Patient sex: F
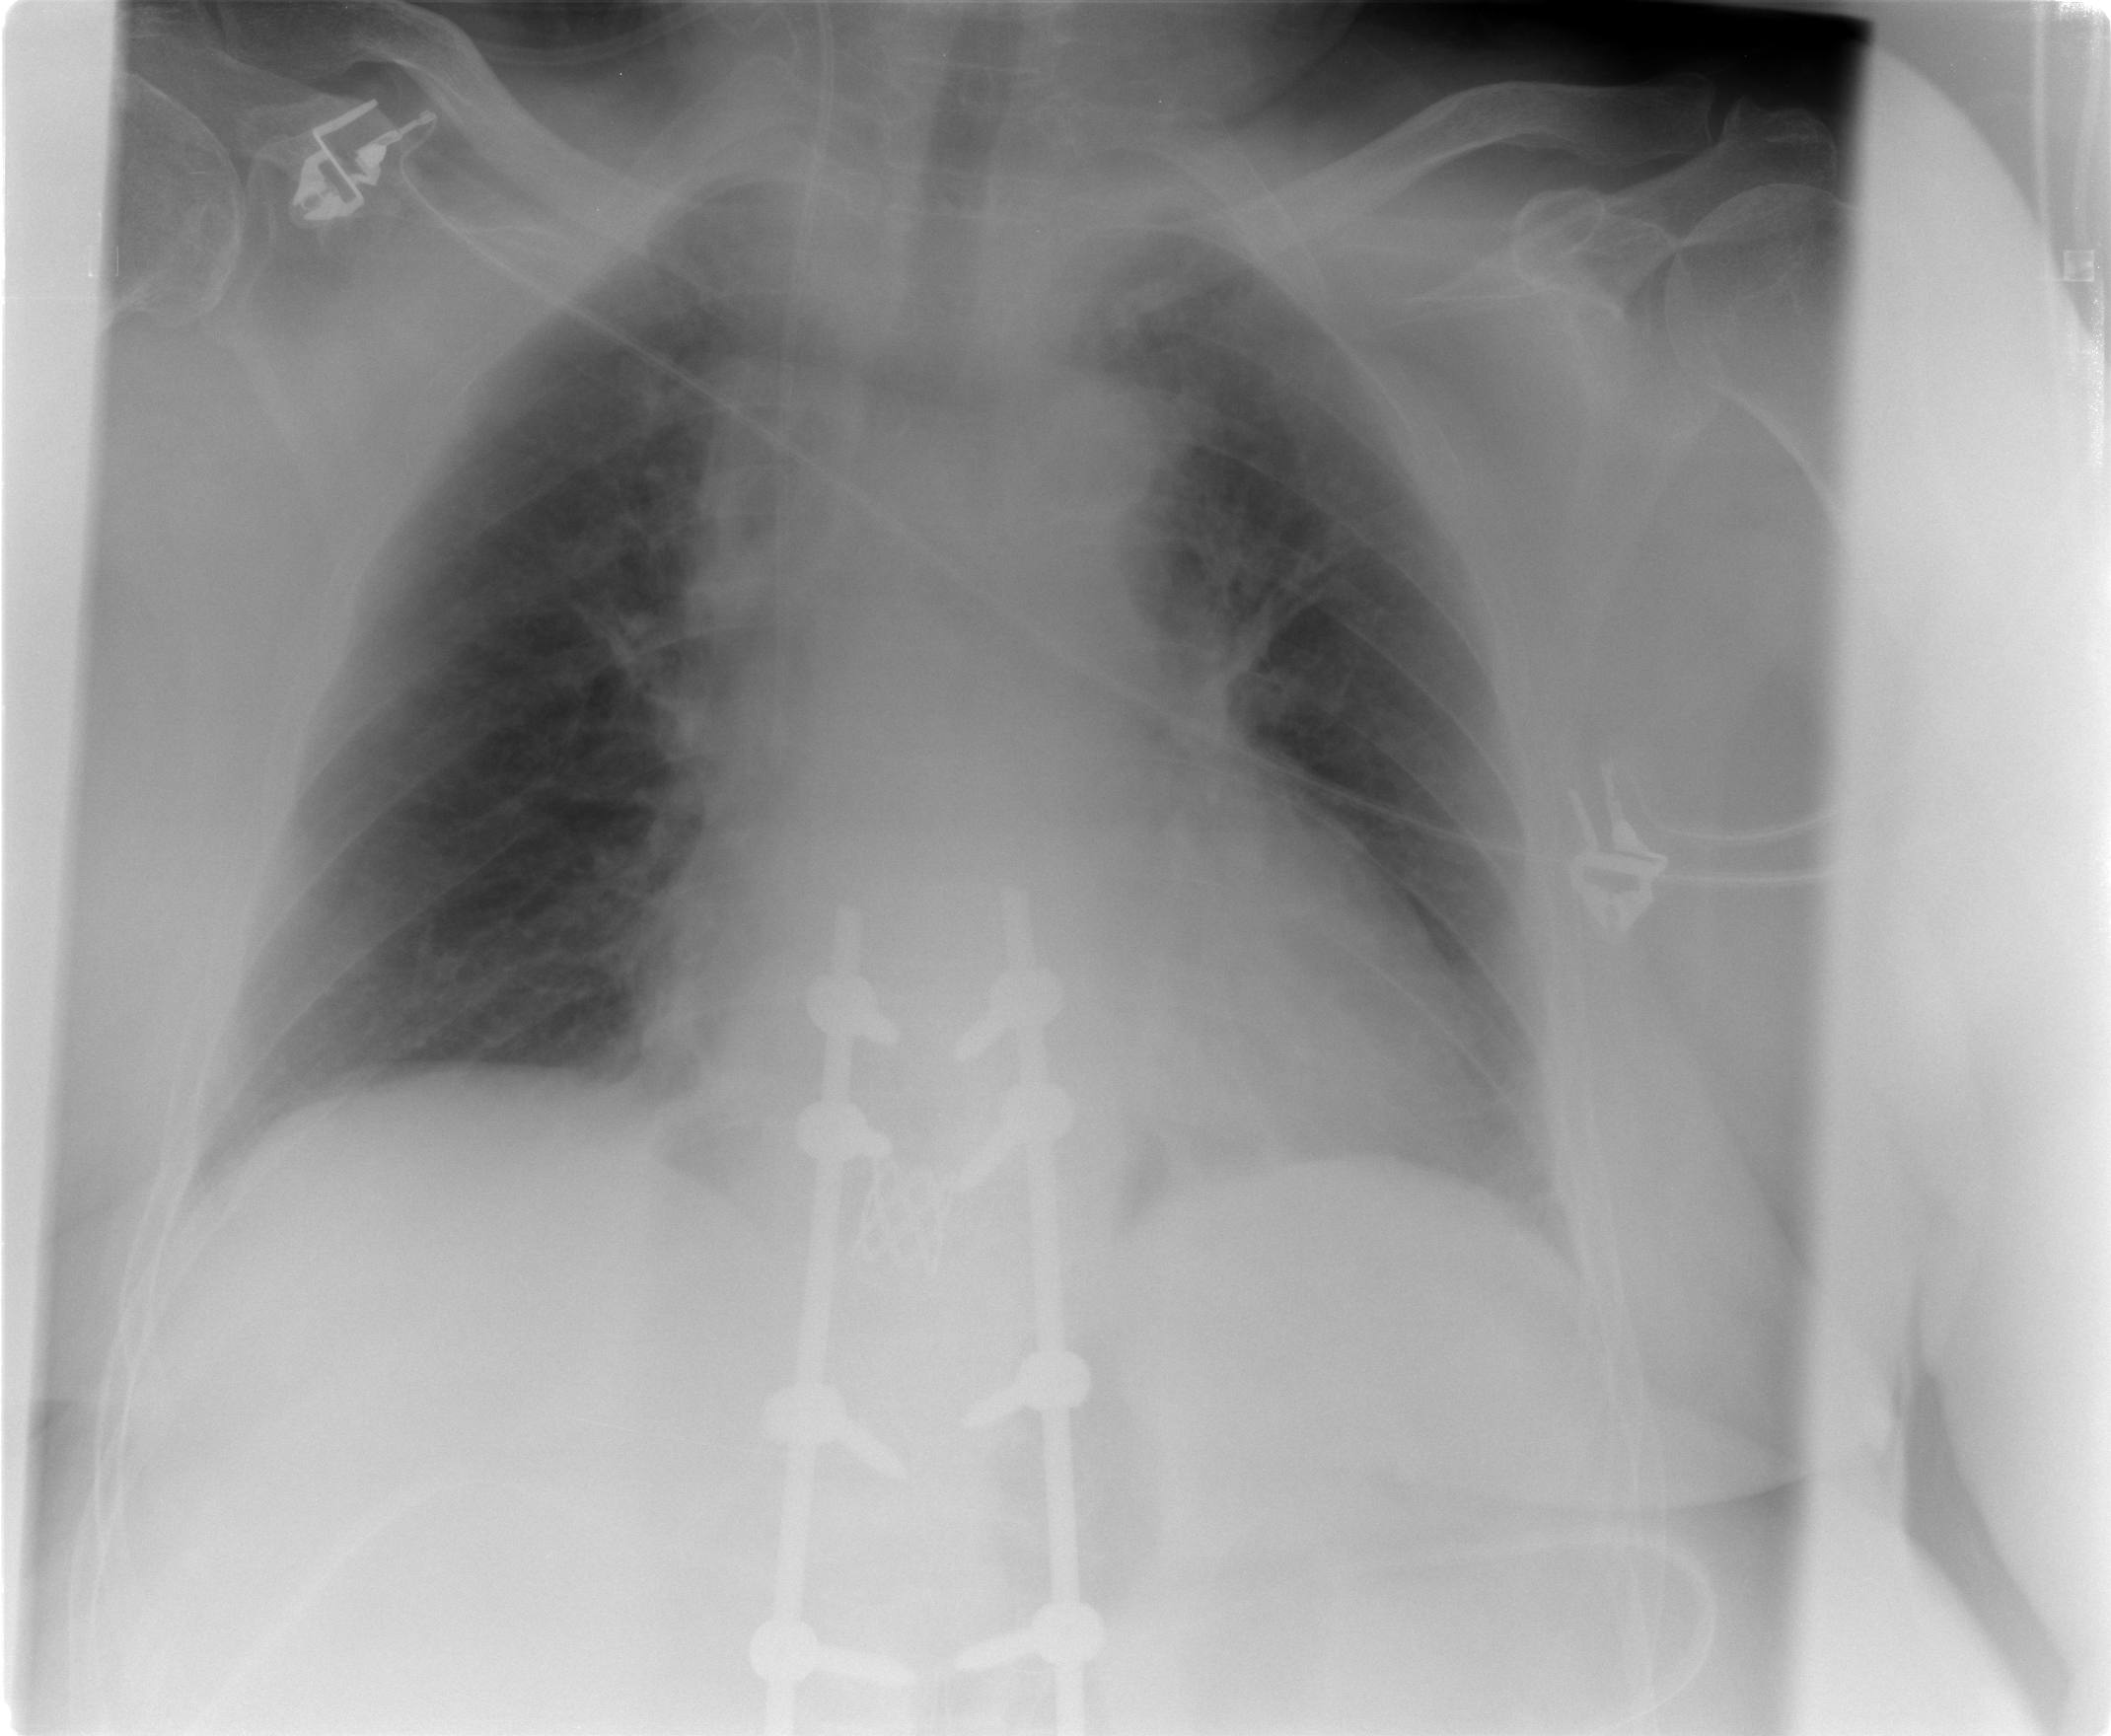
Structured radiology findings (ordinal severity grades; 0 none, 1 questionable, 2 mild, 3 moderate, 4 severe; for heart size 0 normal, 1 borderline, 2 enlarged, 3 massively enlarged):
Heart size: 3
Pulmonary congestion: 2
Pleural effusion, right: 0
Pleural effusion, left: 0
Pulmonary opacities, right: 2
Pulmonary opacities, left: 1
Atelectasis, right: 2
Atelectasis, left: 2